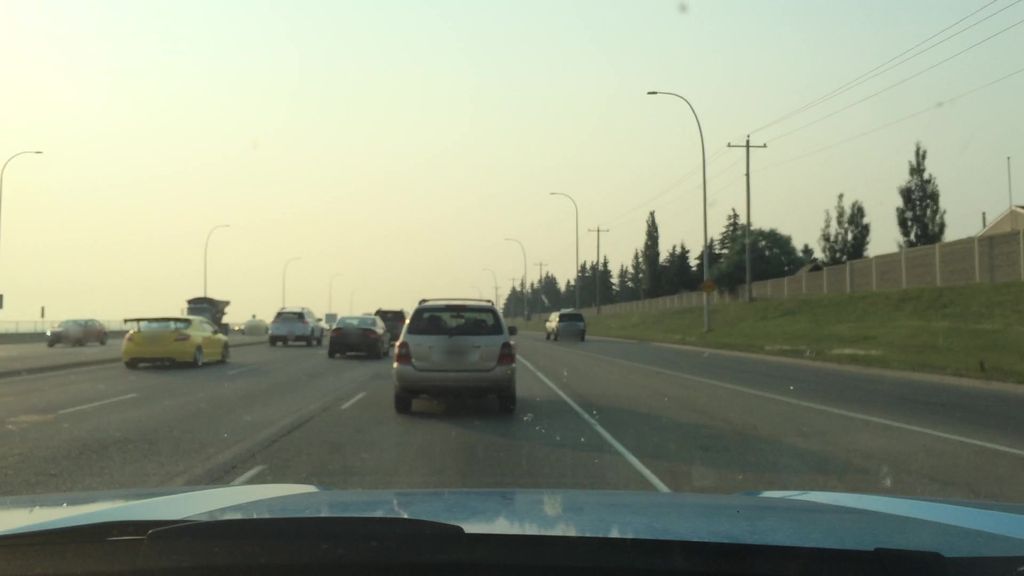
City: calgary